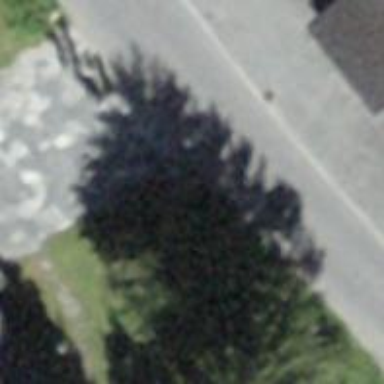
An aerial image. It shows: Bus stop with platform for public transport.